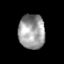
Tissue: prostate
Cell type: T cells
Senescence score: 0.3605
Nuclear area (px): 889
Mean DAPI intensity: 157.119